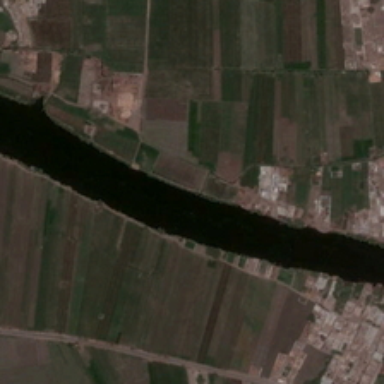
Some of the floating objects float on the river .